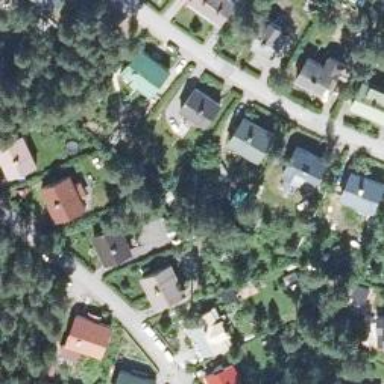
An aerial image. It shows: Residential area.